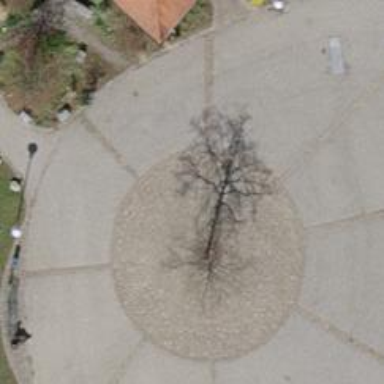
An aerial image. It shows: Maypole structure.